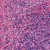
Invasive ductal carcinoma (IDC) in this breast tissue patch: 1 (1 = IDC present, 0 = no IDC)